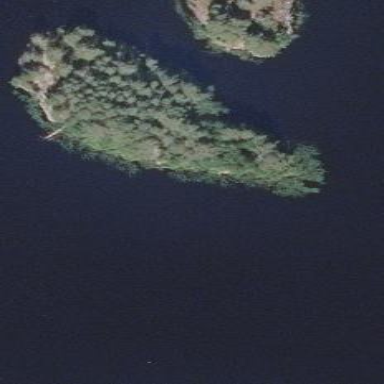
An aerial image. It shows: Islet surrounded by woodland.